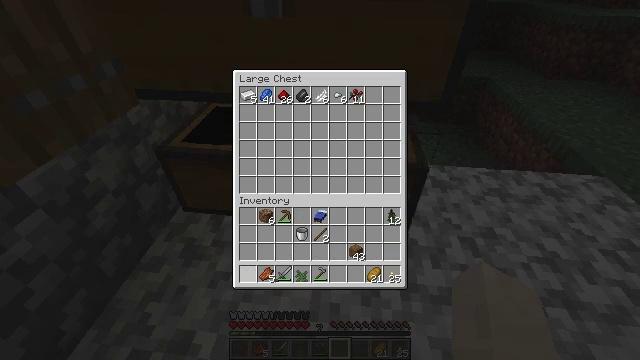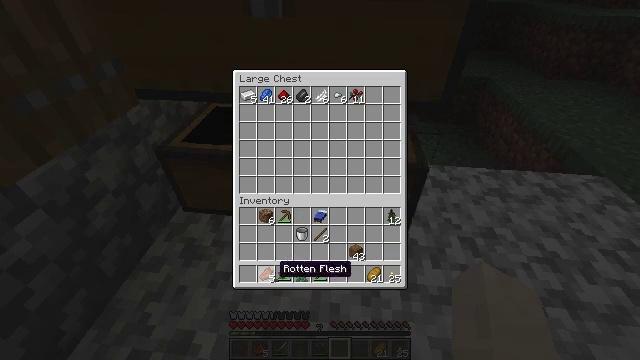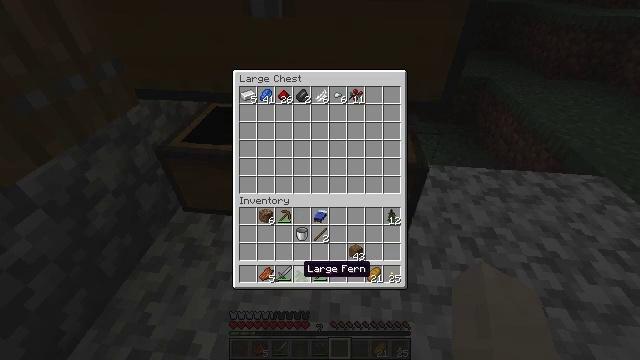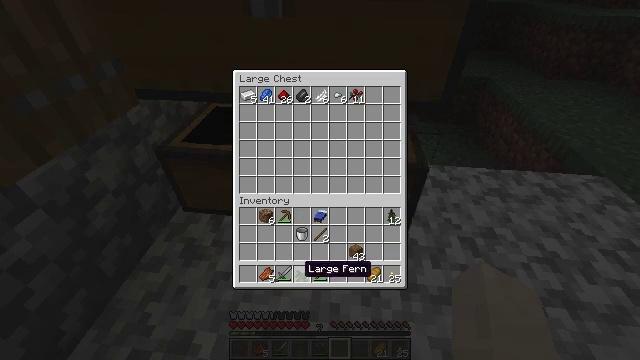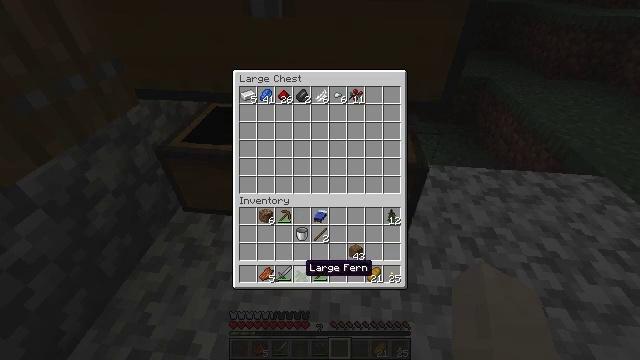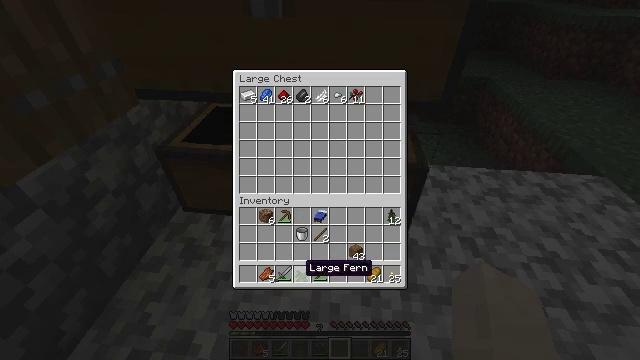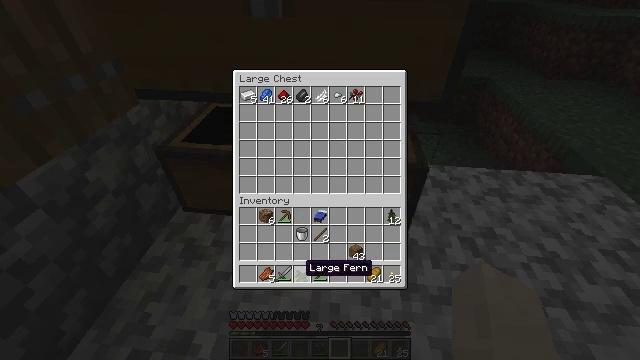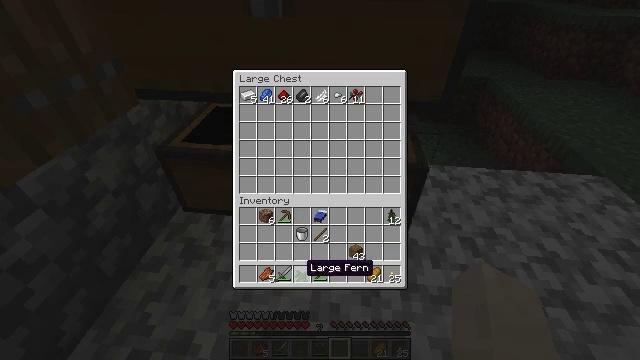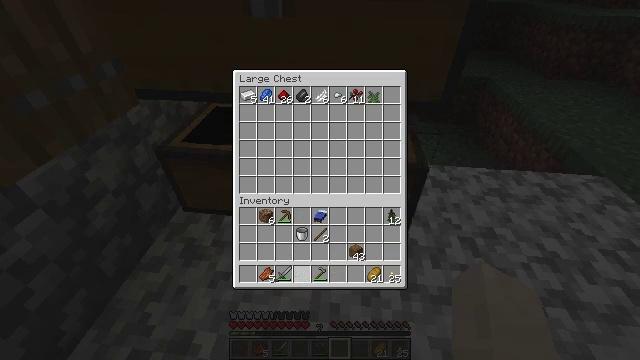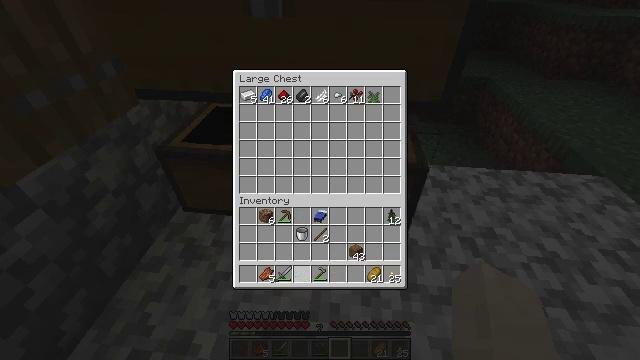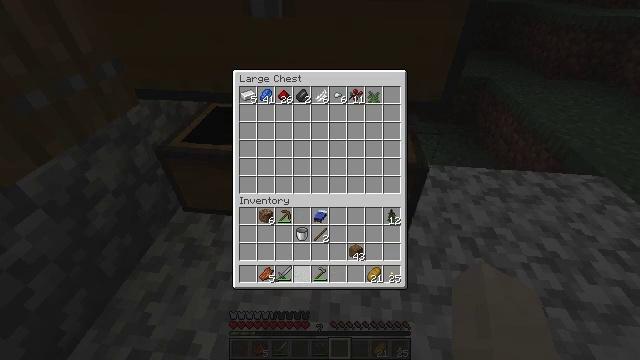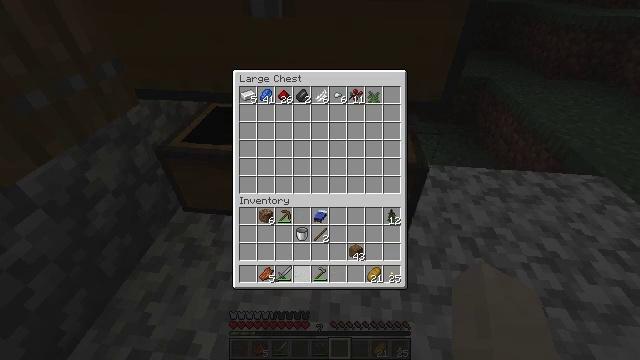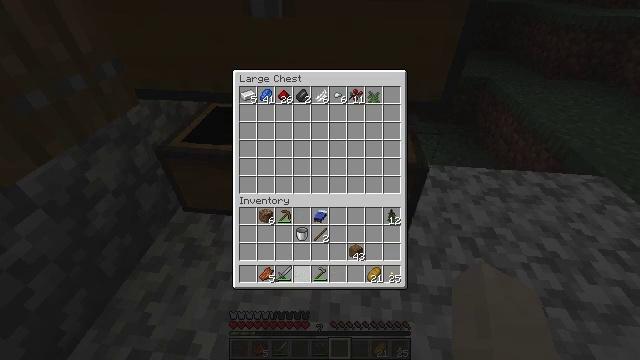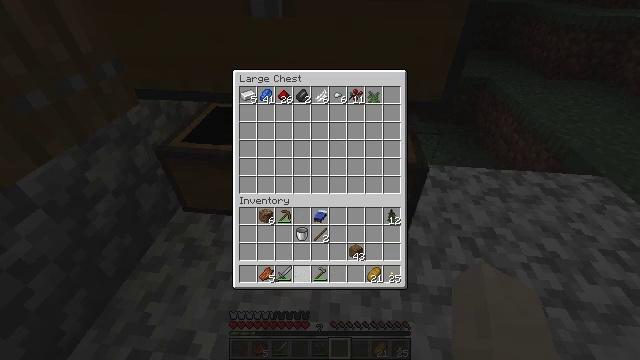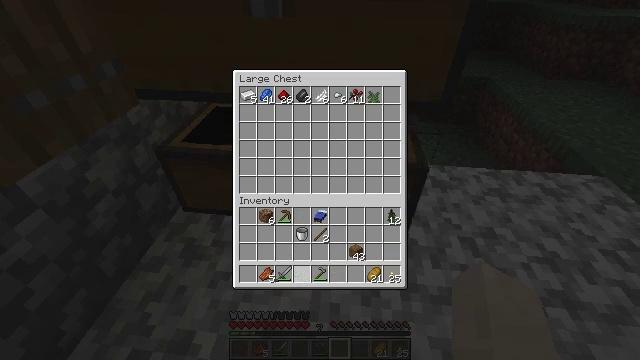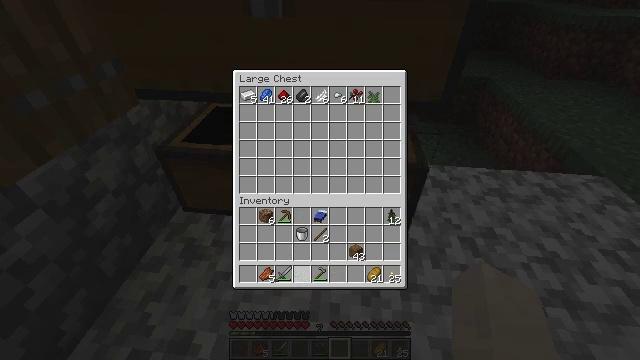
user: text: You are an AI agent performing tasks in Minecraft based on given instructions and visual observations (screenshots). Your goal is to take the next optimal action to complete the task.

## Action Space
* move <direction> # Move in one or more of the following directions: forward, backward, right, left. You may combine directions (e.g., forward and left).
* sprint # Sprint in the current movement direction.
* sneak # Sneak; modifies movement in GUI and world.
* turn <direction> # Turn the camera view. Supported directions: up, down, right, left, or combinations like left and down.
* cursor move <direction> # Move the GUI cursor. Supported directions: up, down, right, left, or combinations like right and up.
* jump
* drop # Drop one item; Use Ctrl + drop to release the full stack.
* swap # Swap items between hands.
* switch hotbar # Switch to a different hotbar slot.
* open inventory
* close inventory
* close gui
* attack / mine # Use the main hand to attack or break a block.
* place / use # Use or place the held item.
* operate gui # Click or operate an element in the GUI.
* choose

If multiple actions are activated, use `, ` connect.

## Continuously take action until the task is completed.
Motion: motion action
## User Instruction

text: Remove a large fern from the inventory.
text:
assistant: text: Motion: sneak, cursor move right
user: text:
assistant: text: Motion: sneak, cursor move right
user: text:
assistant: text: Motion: sneak
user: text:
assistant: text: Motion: sneak
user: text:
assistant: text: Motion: sneak
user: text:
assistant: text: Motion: sneak
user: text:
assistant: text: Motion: sneak
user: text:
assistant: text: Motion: sneak, choose
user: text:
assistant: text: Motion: sneak, choose
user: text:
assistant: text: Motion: sneak, choose
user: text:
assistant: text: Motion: sneak
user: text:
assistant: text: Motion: sneak
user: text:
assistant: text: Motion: sneak
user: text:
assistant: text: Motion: sneak
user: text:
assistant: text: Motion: sneak
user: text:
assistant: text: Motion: sneak, cursor move left
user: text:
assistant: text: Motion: sneak
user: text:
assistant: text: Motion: sneak
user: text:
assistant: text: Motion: sneak
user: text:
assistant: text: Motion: sneak, cursor move right and up
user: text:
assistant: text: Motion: sneak, cursor move right and up
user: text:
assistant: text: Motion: sneak, cursor move right and up
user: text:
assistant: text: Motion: sneak, cursor move up
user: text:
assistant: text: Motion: sneak, cursor move up
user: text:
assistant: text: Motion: sneak
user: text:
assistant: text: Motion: sneak
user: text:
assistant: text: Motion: sneak
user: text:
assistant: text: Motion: sneak
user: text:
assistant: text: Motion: sneak, cursor move left and down
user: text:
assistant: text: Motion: sneak